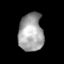
Tissue: prostate
Cell type: T cells
Senescence score: 0.3492
Nuclear area (px): 917
Mean DAPI intensity: 162.843